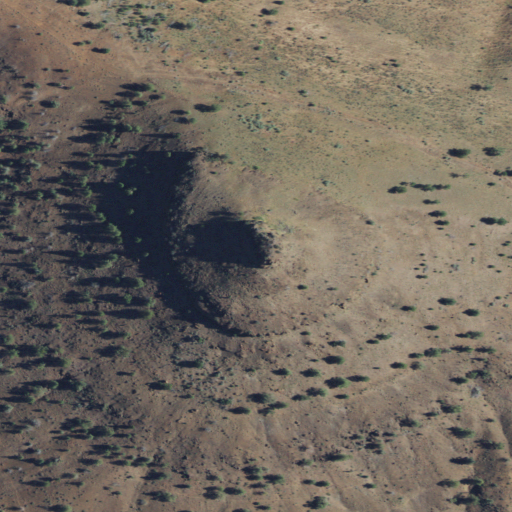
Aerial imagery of mountain in Oregon named China Hat Peak containing grassland, shrub, and open development